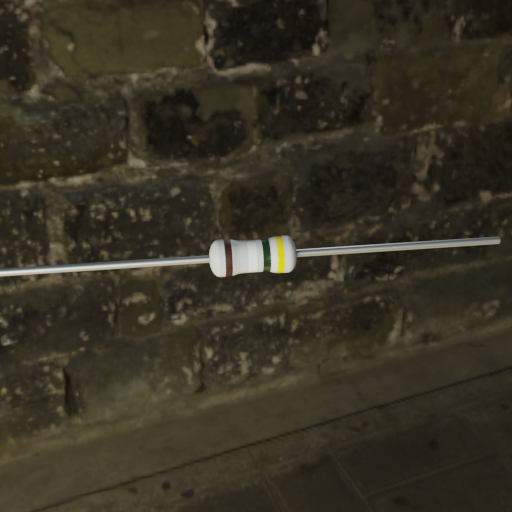
Resistor colour bands (in order): black, white, black, yellow